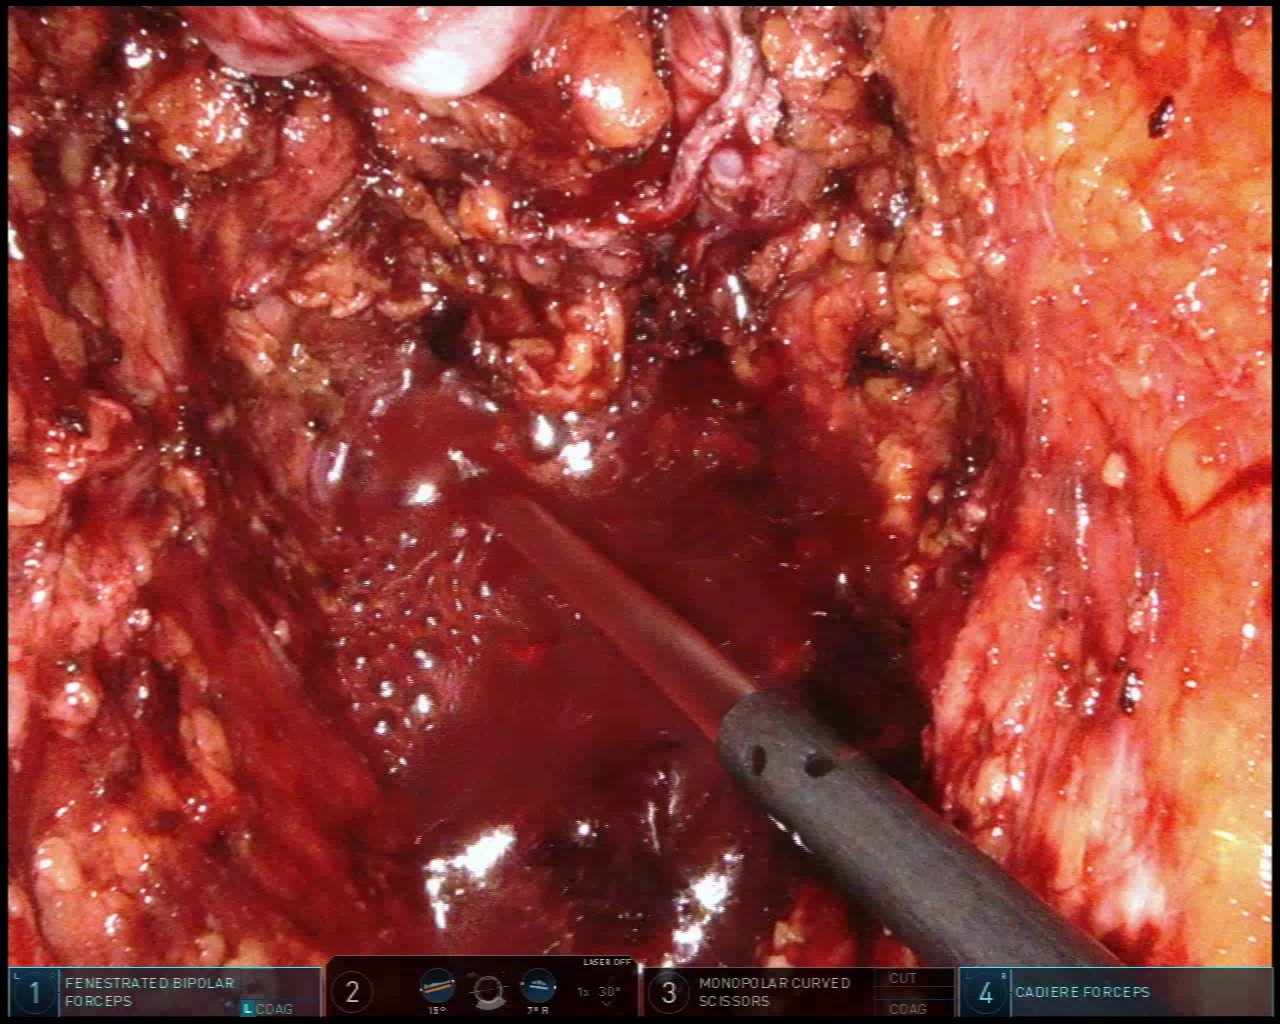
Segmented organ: vesicular_glands
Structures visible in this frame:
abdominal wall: no
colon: no
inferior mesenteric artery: no
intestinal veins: no
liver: no
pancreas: no
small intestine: no
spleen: no
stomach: no
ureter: no
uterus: no
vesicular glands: yes